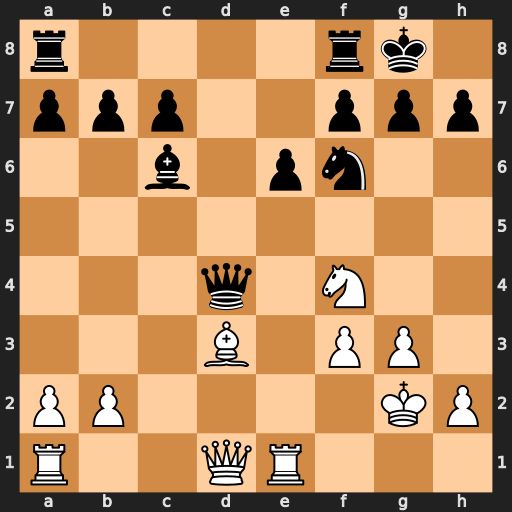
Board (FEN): r4rk1/ppp2ppp/2b1pn2/8/3q1N2/3B1PP1/PP4KP/R2QR3
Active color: w
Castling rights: -
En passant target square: -
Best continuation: Bxh7+ Nxh7 Qxd4